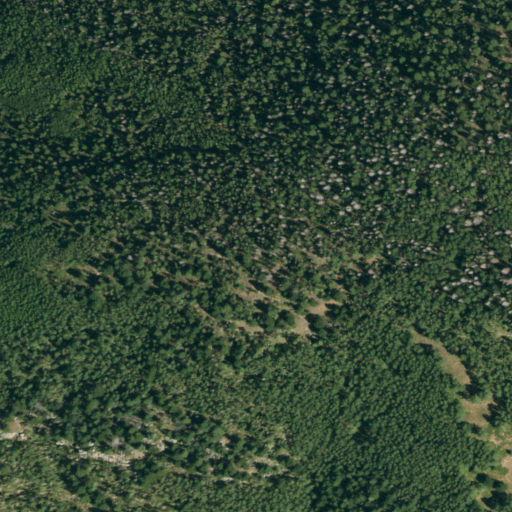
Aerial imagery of mountain in Colorado named Rudolph Mountain containing deciduous forest and evergreen forest